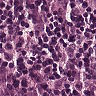
Metastatic tissue present: yes